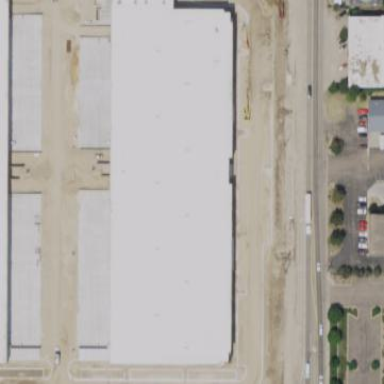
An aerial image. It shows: Warehouse.